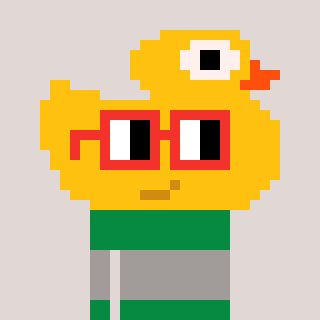
a pixel art character with square red glasses, a ducky-shaped head and a green-colored body on a warm background